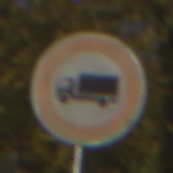
Verkehrszeichen: VerbotFuerKraftfahrzeugeUeberDreiKommaFuenfTonnen
Umgebung: Outdoor, Urban
Tageszeit: SunriseSunset
Wetter: PartlyCloudy
Licht: Natural
Jahreszeit: Autumn
Kontrast: HighContrast